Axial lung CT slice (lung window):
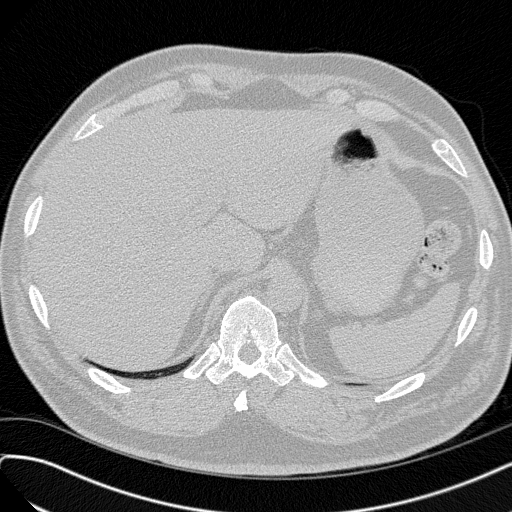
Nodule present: no